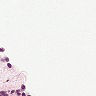
Metastatic tissue present: no